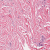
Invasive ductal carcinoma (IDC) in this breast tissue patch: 0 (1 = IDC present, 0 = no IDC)